Field crop: maize
Growth stage: 2
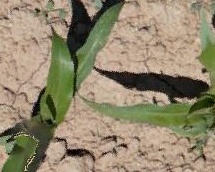
Species: maize